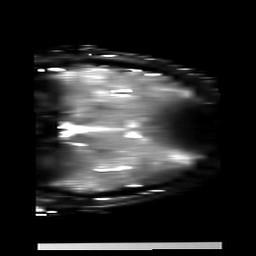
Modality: T2starmap
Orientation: coronal
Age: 35
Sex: female
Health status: ill